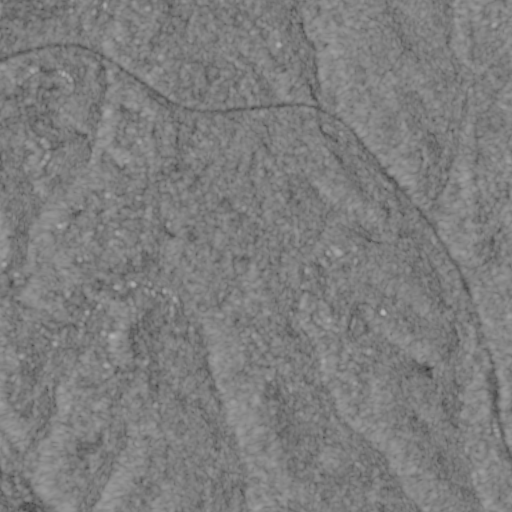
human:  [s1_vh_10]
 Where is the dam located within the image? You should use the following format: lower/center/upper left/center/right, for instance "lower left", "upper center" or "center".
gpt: The dam is located in the lower right of the image.
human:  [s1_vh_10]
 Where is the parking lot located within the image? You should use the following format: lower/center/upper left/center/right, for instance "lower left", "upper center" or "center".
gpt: The parking lot is located in the lower left of the image.
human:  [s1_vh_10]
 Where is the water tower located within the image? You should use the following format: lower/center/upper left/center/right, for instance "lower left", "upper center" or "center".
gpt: The water tower is located in the lower left of the image.
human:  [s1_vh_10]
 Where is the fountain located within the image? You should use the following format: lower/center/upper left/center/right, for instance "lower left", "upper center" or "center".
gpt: The fountain is located in the lower left of the image.
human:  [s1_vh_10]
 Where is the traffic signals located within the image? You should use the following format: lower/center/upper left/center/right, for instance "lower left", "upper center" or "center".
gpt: The traffic signals is located in the center left of the image.
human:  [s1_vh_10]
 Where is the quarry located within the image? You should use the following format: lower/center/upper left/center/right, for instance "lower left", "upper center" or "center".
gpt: There is no quarry in the image.

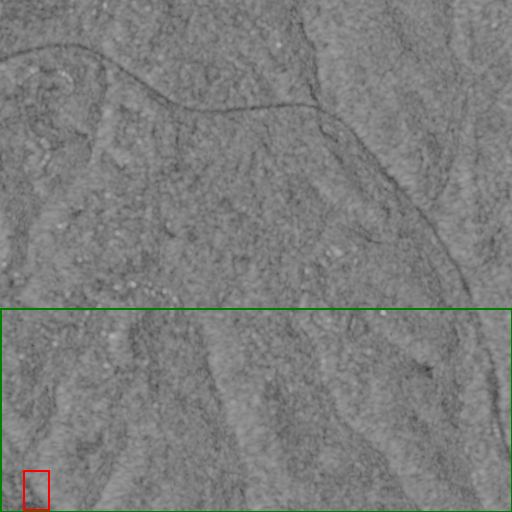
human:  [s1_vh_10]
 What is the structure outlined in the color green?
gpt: The structure outlined in green is a park.
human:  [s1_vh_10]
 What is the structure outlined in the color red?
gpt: The structure outlined in red is a parking lot.
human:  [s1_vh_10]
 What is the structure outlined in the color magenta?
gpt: There is no magenta outline.